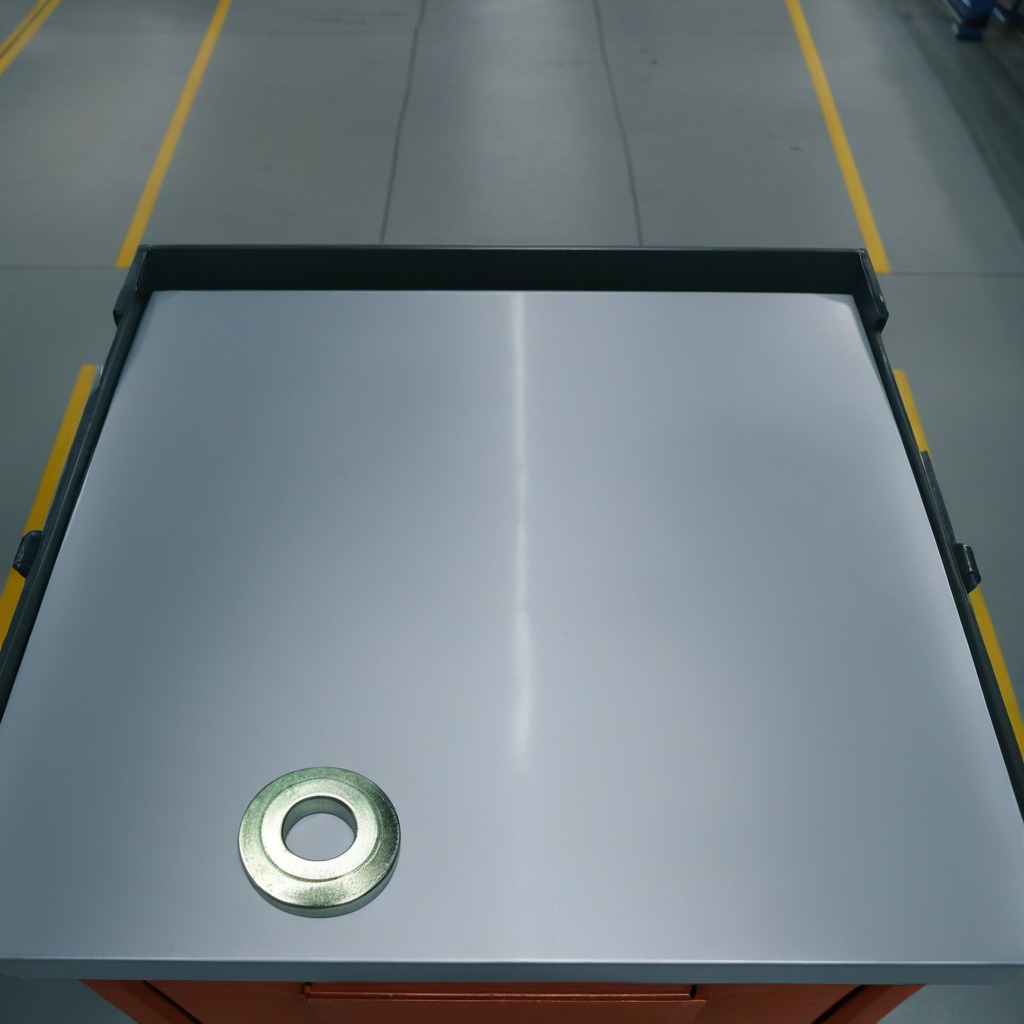
A flat metal washer is lying on the toolbox surface in an airplane hangar workshop 8K.